Question: I'm having problems with a UITableView in Swift.
It works fine as long as I don't implement the delegate function for handling cell selection.
Here's my very simple class that acts as the table view delegate and data source:
'''
import UIKit
class TableViewService : NSObject, UITableViewDataSource, UITableViewDelegate {
func tableView(tableView: UITableView, cellForRowAtIndexPath indexPath: NSIndexPath) -> UITableViewCell {
let cell = UITableViewCell()
if(indexPath.row == 0) {
cell.textLabel?.text = "One"
} else {
cell.textLabel?.text = "Two"
}
cell.selectionStyle = .None
return cell;
}
func tableView(tableView: UITableView, numberOfRowsInSection section: Int) -> Int {
return 2
}
func tableView(tableView: UITableView, didSelectRowAtIndexPath indexPath: NSIndexPath) {
log.debug("Row selceted")
}
}
'''
As soon as I select a row in the table view, the app crashes with a EXEC_BAD_ACCESS error in objc_msgSend - there's no error logged in the console, and if I put a breakpoint in on the didSelectRowAtIndexPath function, it never gets triggered.

Any ideas what I'm missing or doing wrong?
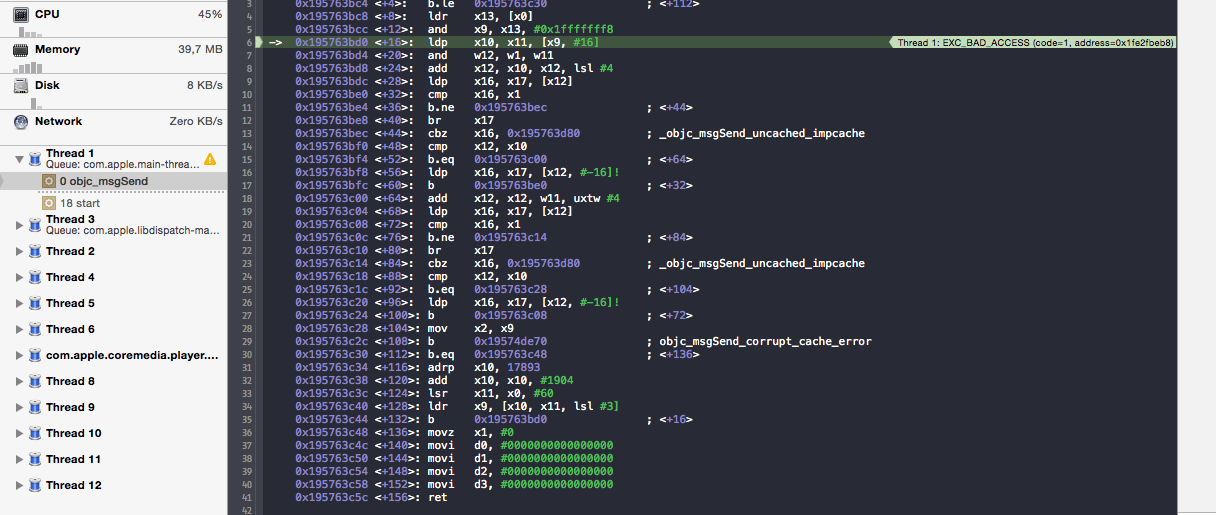
Answer: Here are the steps I took to create your project with no issue. Maybe it will help incase you missed a step somewhere?:
1) Set up 'UITableView' in storyboard as a subview of 'ViewController'
2) Add code to 'ViewController' (your custom class)
'''
class ViewController: UIViewController {
@IBOutlet var tableView:UITableView!
let tableService:TableViewService = TableViewService()
override func viewDidLoad() {
super.viewDidLoad()
tableView.delegate = tableService
tableView.dataSource = tableService
}
}
'''
3) ensure the outlet is connected between 'ViewController' and 'tableView'
4) 'TableViewService' class is copy/pasted from your code above (with the exception that I am using 'println()' instead of 'log.debug')
If I make sure of these 3 things, then I am able to see that the delegate method is called with no crash.